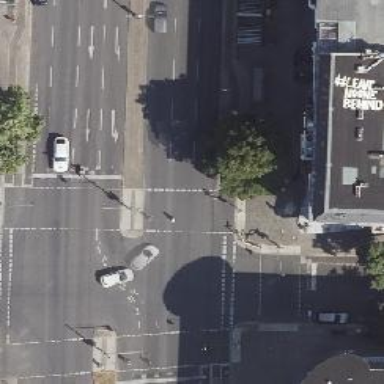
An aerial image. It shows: Footway that serves as traffic island.